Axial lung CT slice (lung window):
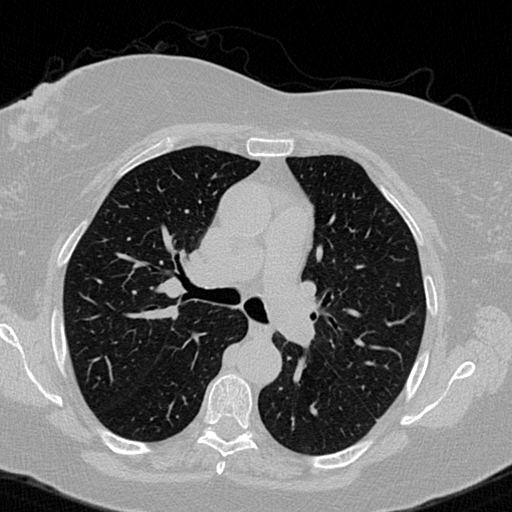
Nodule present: no